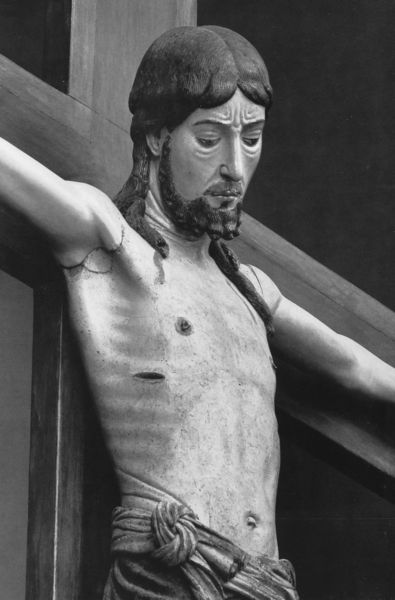
Titel: Kruzifixus
Standort: Cappenberg, St. Johannes Ev. (EU - D)
Schlagwörter: kopf, lendenschurz, wunde, brust, haar, holz, mund, blick, tuch, bart, arme, falten, knoten, locken, skulptur, detail, ernst, bauch, dünn, foto, blut, lendentuch, kreuz, rippen, schwarzweiß, christus, jesus, kreuzigung, leiden, achsel, kruzifix, detaill, heiland, auferstehung, sorgen, riss, mager, armbeuge, bruch, gekreuzigter, inri, schmerzensmann, kruzifixus, holzschnitzerei, kreuzbalken, leidensmann